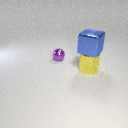
large yellow metal cylinder in front of small purple metal sphere